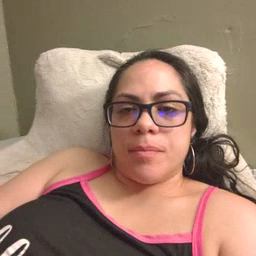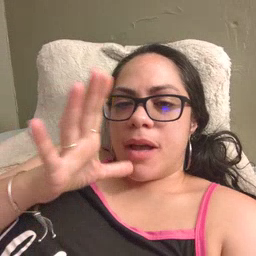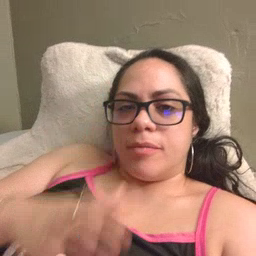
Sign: mom